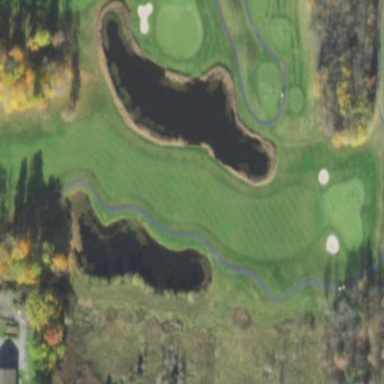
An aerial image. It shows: Water hazard in golf course. The hazard is natural water feature.